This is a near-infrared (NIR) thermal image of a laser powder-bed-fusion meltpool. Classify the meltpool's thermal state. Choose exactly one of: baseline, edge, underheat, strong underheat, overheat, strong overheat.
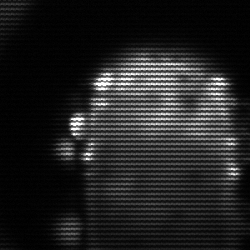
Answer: baseline